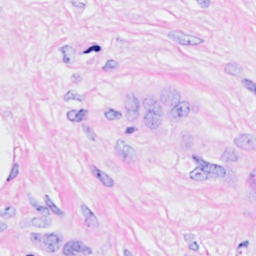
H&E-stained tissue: Breast